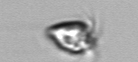
Label: Ciliophora